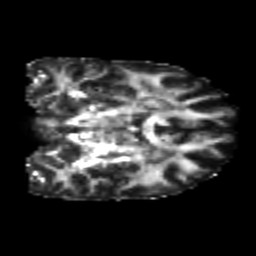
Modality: FA
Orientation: coronal
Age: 25
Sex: female
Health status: healthy
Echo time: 0.074 s